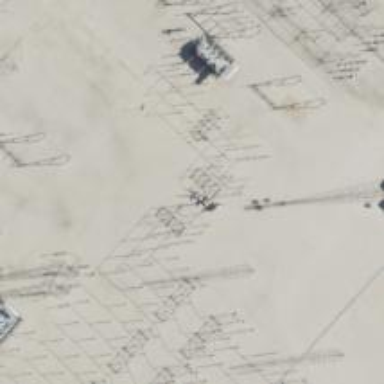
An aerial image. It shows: Switch for power supply.